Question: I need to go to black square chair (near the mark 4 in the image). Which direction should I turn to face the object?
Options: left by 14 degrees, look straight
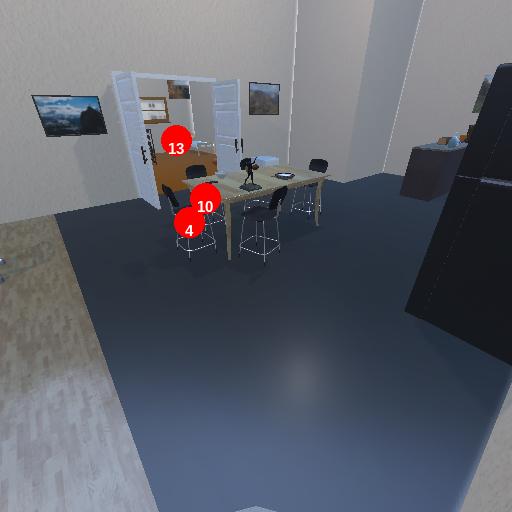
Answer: left by 14 degrees